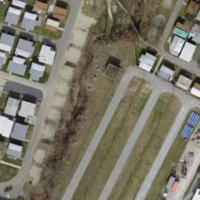
EUNIS habitat code: 53
Species observed at this site:
Hedera helix